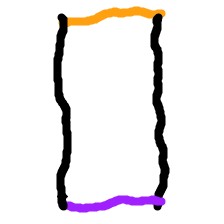
Shape: rectangle